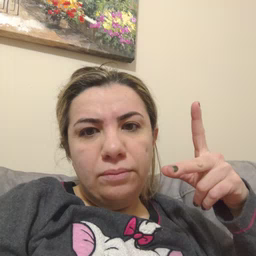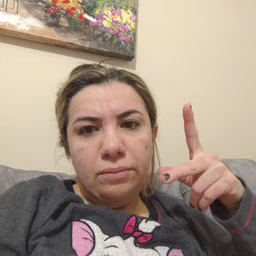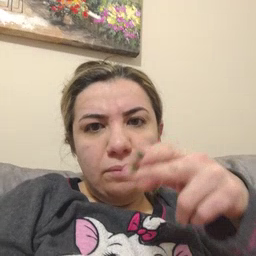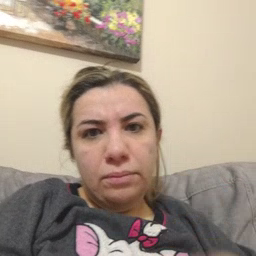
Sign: cut